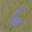
Label: 6